Interaction volume radius: 5 \u00c5
Interaction volume height: 30 \u00c5
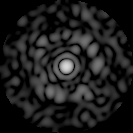
Disorder parameter: 0.8477